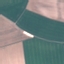
Land use / land cover class: AnnualCrop